Question: This is related to <URL>
I am trying to set in the eclipse debugger the value of
'''
private transient long fastTime;
'''
in a 'java.util.Date'.
I want to set the date to sometime on 01/01/2010 which based on <URL> '1262362075000'.
This field is supposed to be of 'long' type but when I try to set this field ('fastTime') I am told by eclipse that this value is too large for the field.
What am I doing wrong?

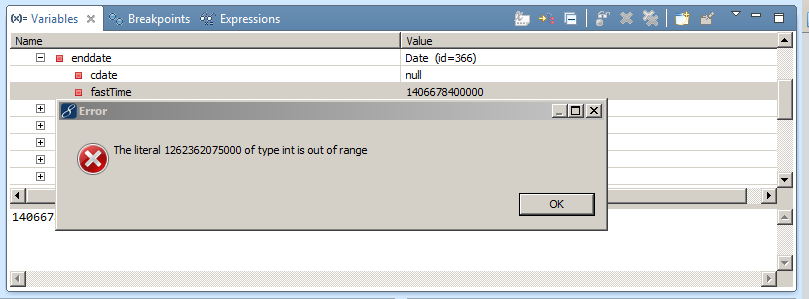
Answer: You can try:
fastTime = 1262362075000L;